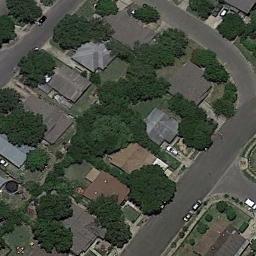
Label: residential